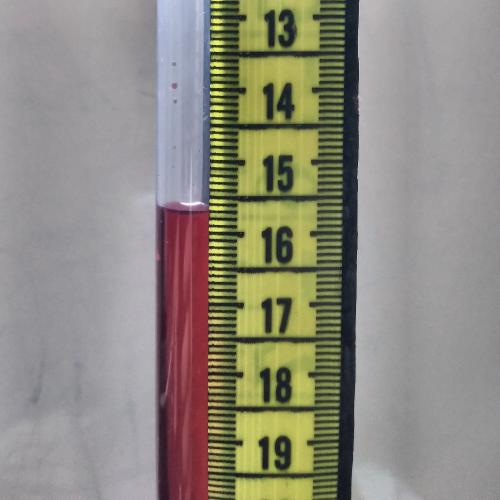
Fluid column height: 15.7 cm